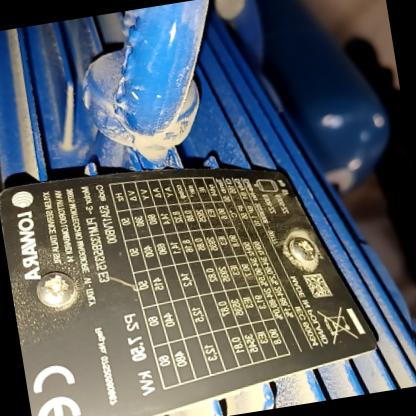
Klasa: tabliczka-znamionowa